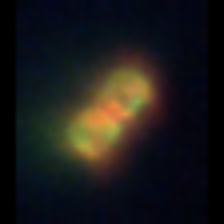
Taxon: Chaetoceros
Group: Diatoms